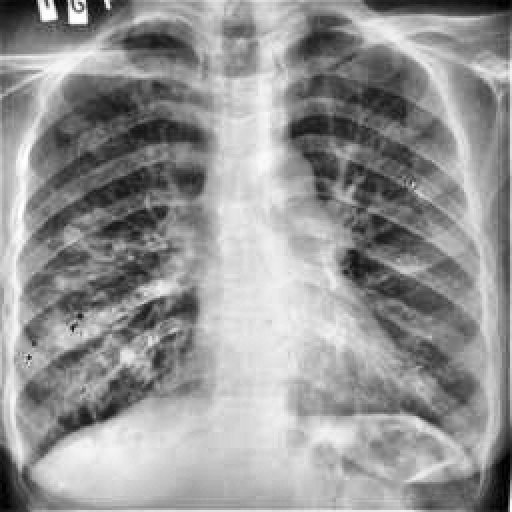
Finding: TUBERCULOSIS